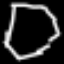
Label: octagon